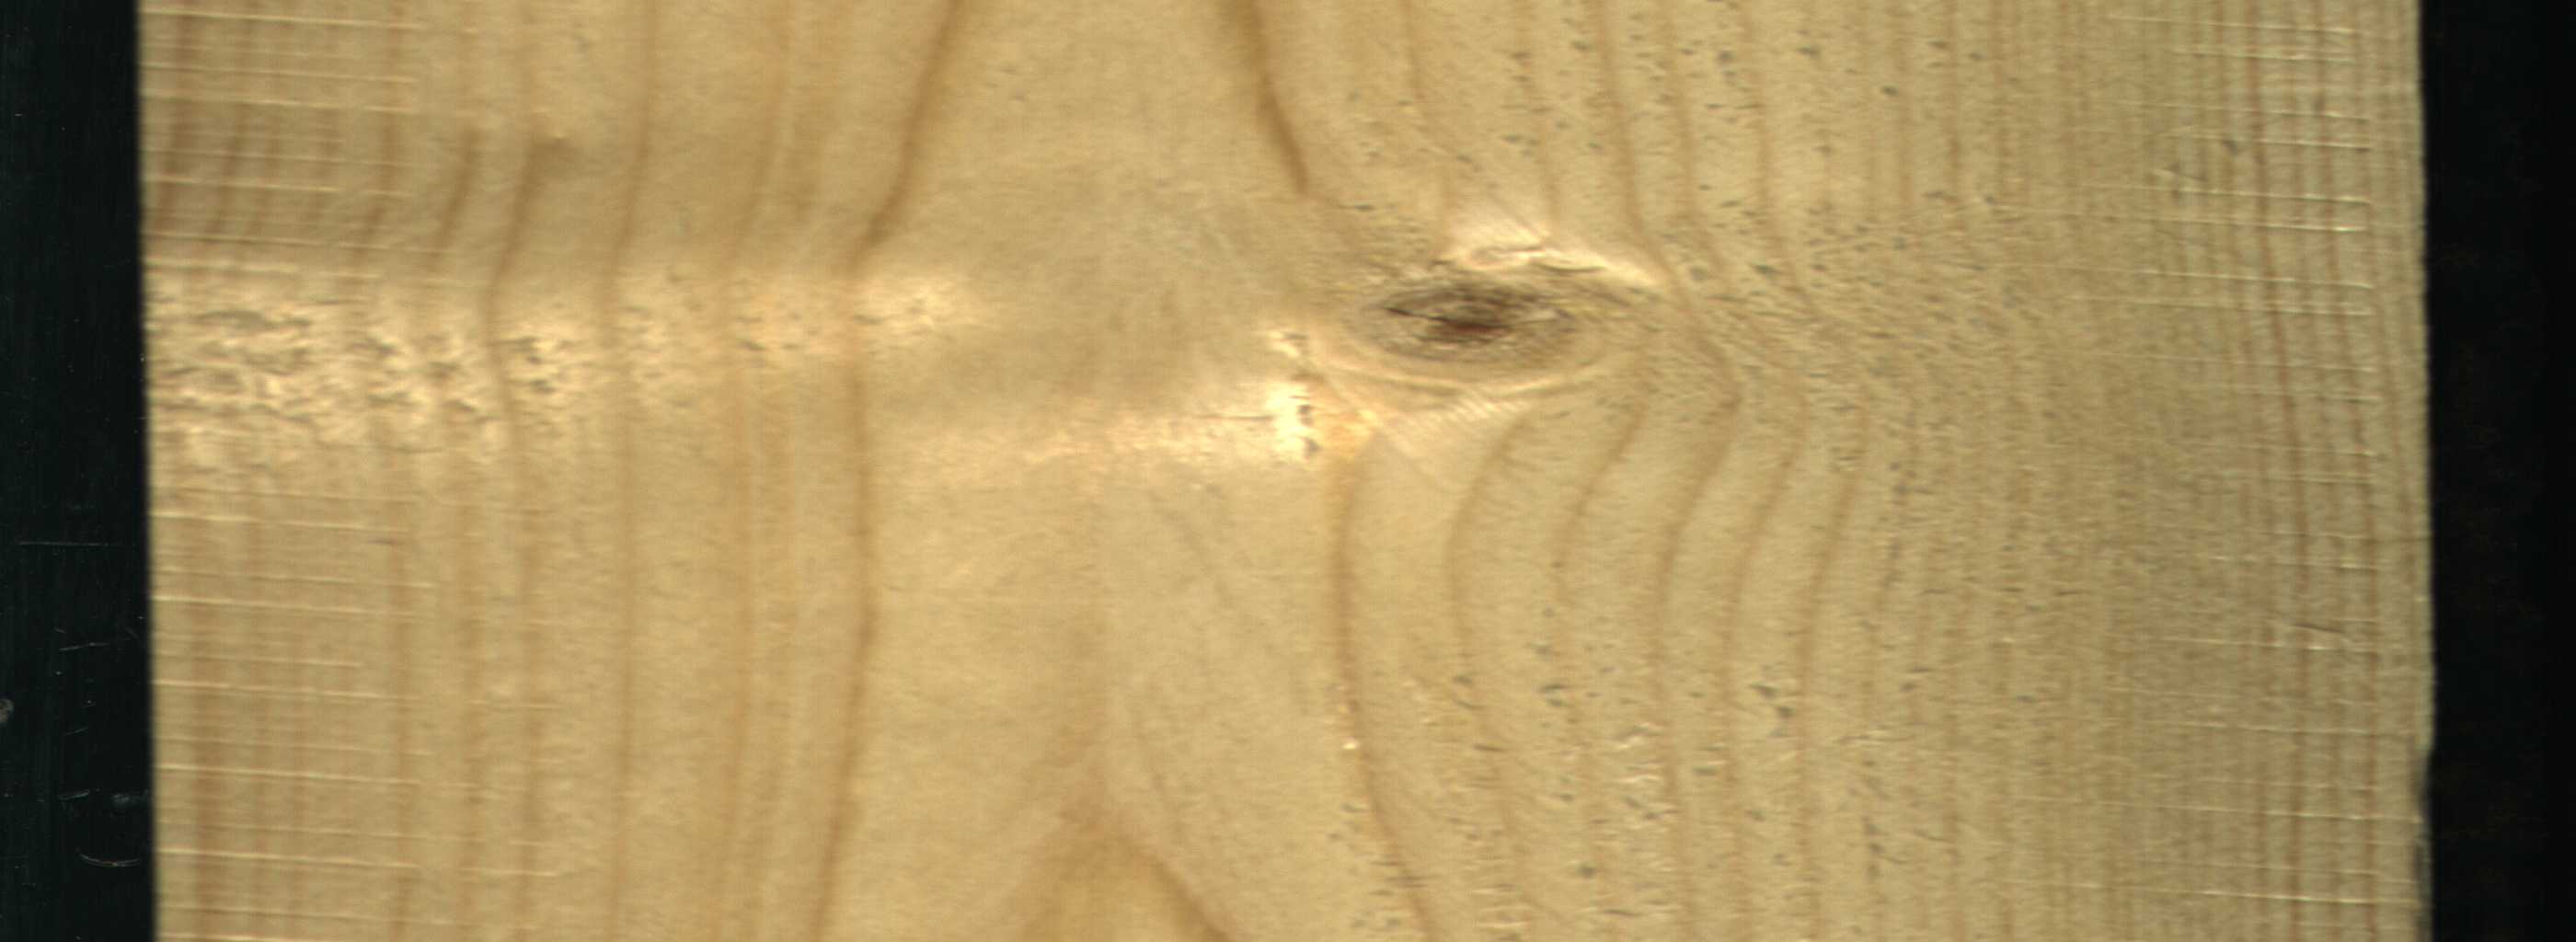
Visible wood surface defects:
Live_Knot